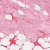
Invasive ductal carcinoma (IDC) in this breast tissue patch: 0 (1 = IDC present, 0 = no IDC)